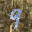
Label: 9